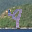
Label: 9